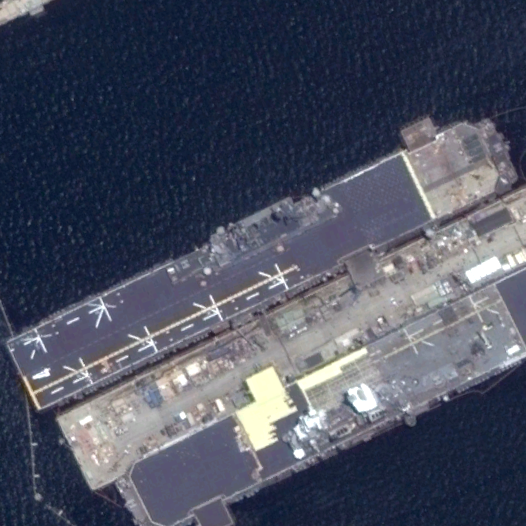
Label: assault